Question: I'm trying to make a link to delete a Project...
'''
<% @projects.each do |project| %>
<h2><%= project.name %> (<%= project.videos.size %>)</h2>
<%= link_to("Delete!", {:controller=>'projects', :action=>'destroy', :id=>project.hashed_id}, {method: :delete} ) %>
<% end %>
'''
No matter what I do I get a 'get' request so I end up on the projects/show view. Urrrgh!
My controller:
'''
def destroy
@project = Project.where( :hashed_id=> params[:id]).first.destroy()
flash[:notice]= "Project deleted"
redirect_to(:action=>'index')
end
'''
What am I missing?
PS: I found <URL>, but the solution doesn't work for me.
'''
$ rake routes
Prefix Verb URI Pattern Controller#Action
root GET / pages#home
projects GET /projects(.:format) projects#index
POST /projects(.:format) projects#create
new_project GET /projects/new(.:format) projects#new
edit_project GET /projects/:id/edit(.:format) projects#edit
project GET /projects/:id(.:format) projects#show
PATCH /projects/:id(.:format) projects#update
PUT /projects/:id(.:format) projects#update
DELETE /projects/:id(.:format) projects#destroy
'''
Here's the error I get:

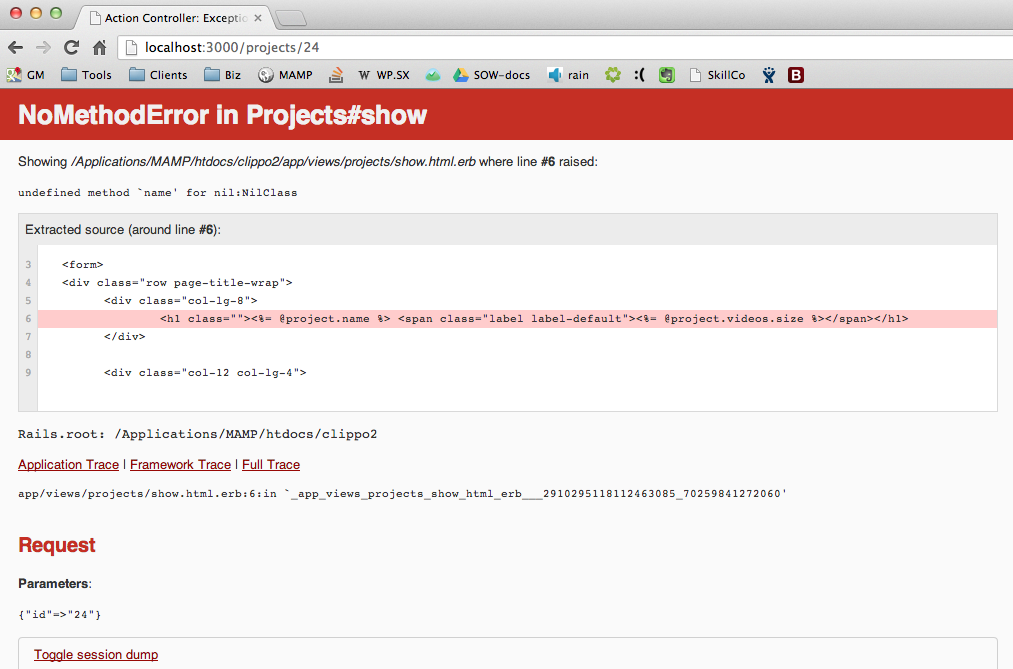
Answer: Paste your output of 'rake routes'. I suspect that the routes are not matching, that's why it falls to '#show' instead.
Make sure you have jquery-rails installed too.
See <URL>.
In general, make sure that you have included all the necessary javascript files.